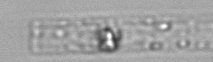
Label: Dactyliosolen_blavyanus